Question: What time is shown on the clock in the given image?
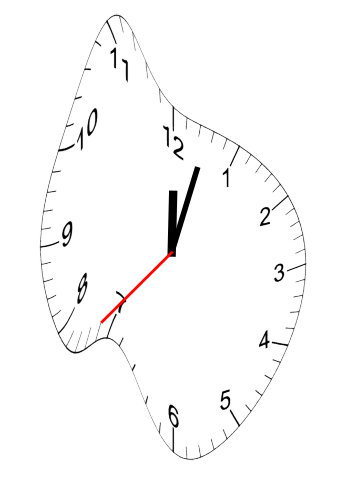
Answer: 12:02:37